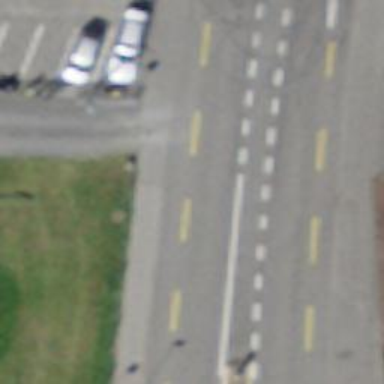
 equipped with cycle lane on both sides."